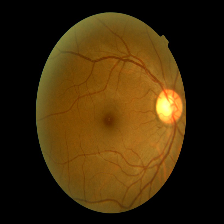
Diabetic retinopathy grade: Mild